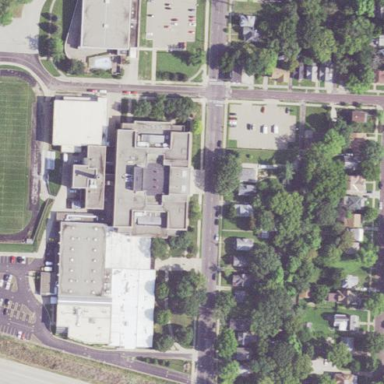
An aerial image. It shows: School building with school amenities.